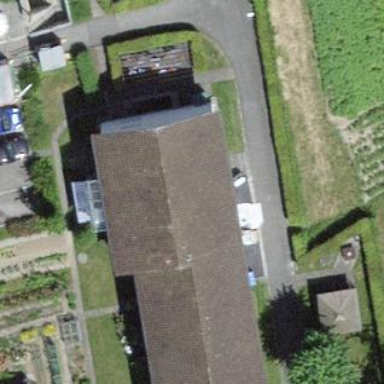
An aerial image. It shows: Gabled roof on residential building.